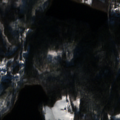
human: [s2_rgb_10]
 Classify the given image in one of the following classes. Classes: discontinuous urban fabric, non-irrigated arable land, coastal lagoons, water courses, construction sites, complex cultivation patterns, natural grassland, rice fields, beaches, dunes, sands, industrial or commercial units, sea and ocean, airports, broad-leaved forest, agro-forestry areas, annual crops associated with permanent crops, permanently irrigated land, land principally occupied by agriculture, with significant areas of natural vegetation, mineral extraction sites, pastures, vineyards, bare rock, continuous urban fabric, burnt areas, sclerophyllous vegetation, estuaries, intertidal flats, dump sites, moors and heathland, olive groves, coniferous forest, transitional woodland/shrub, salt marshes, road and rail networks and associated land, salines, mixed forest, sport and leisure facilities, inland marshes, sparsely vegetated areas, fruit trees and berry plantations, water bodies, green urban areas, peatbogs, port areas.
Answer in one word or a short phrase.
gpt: coniferous forest, mixed forest, transitional woodland/shrub, water bodies